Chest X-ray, AP view. Patient: 56 years old, sex M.
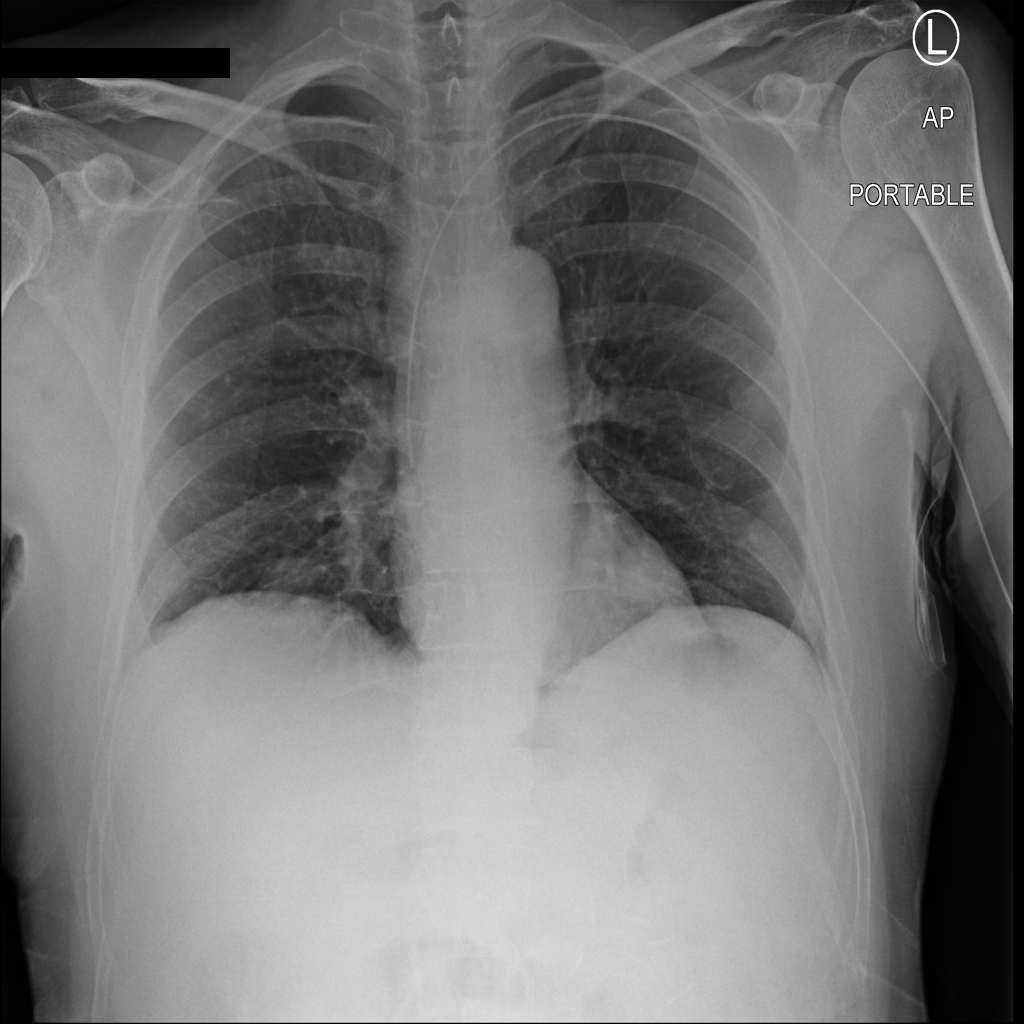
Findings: Nodule